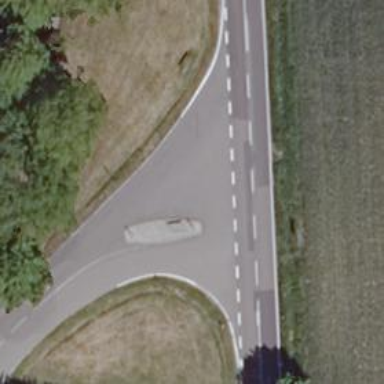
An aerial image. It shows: Traffic calming island.